Question: This is an 15-digit puzzle. Find the minimum number of steps to restore it.
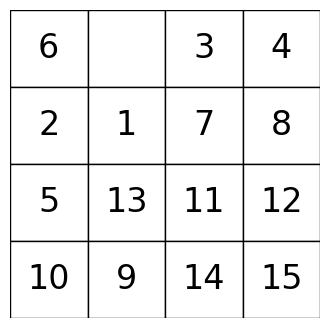
Answer: 15